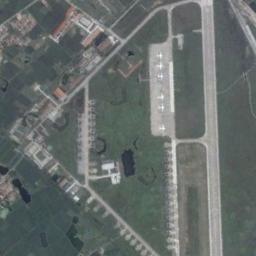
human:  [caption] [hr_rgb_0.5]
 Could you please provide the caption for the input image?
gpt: An airport with some runways on the lawn with two lakes and some planes parked on the airport .

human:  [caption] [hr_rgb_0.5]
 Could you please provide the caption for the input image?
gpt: There is an airport in the middle of the field .

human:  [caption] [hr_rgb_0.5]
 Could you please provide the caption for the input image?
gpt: The airport is bordered by a large lawn .

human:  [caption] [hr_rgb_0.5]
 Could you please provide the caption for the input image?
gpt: A complex airport with many runways and buildings built on a huge lawn .

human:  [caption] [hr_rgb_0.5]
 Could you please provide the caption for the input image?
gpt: The triangle meadow is in the airfield .